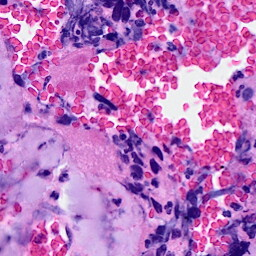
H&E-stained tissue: Breast